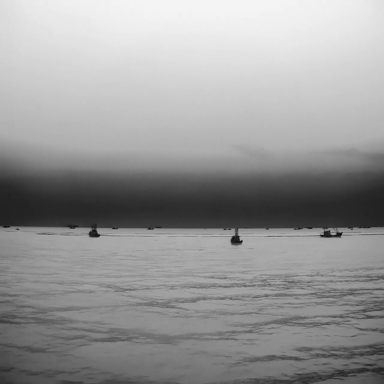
There are 18 bulk_carriers in the infrared image.